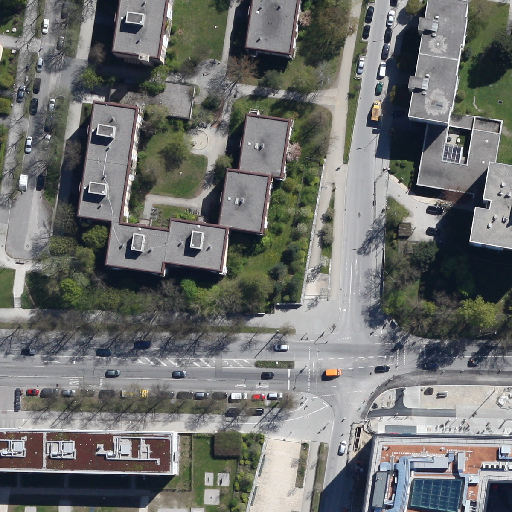
Referring expression: car